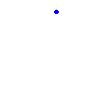
Particle: pion